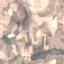
Label: PermanentCrop